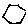
Label: hexagon